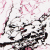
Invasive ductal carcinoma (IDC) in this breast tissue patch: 0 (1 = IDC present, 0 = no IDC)